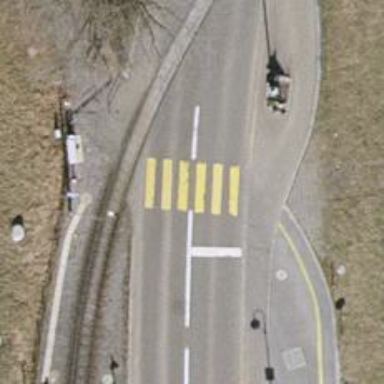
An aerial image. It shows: Uncontrolled crossing on the road.